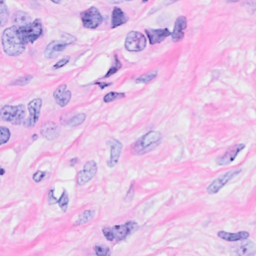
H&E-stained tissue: Breast